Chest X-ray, AP view. Patient: 67 years old, sex M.
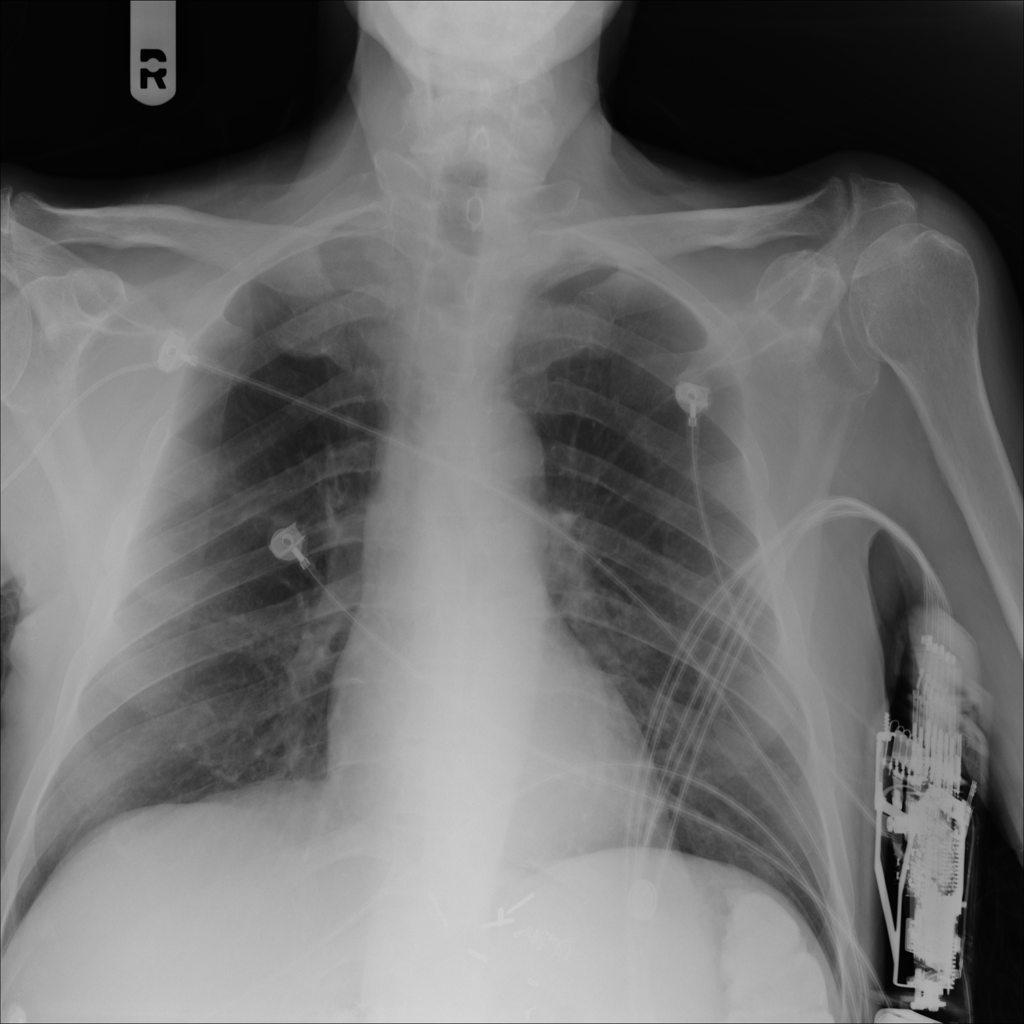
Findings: No Finding